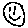
Label: smiley face